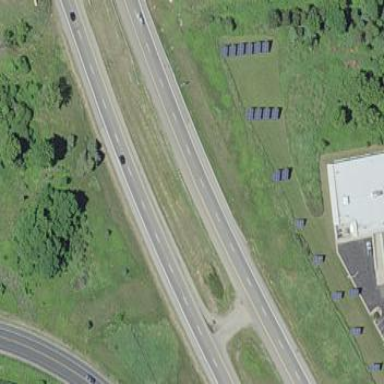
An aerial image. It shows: Solar power generator utilizing photovoltaic technology with solar photovoltaic panels.